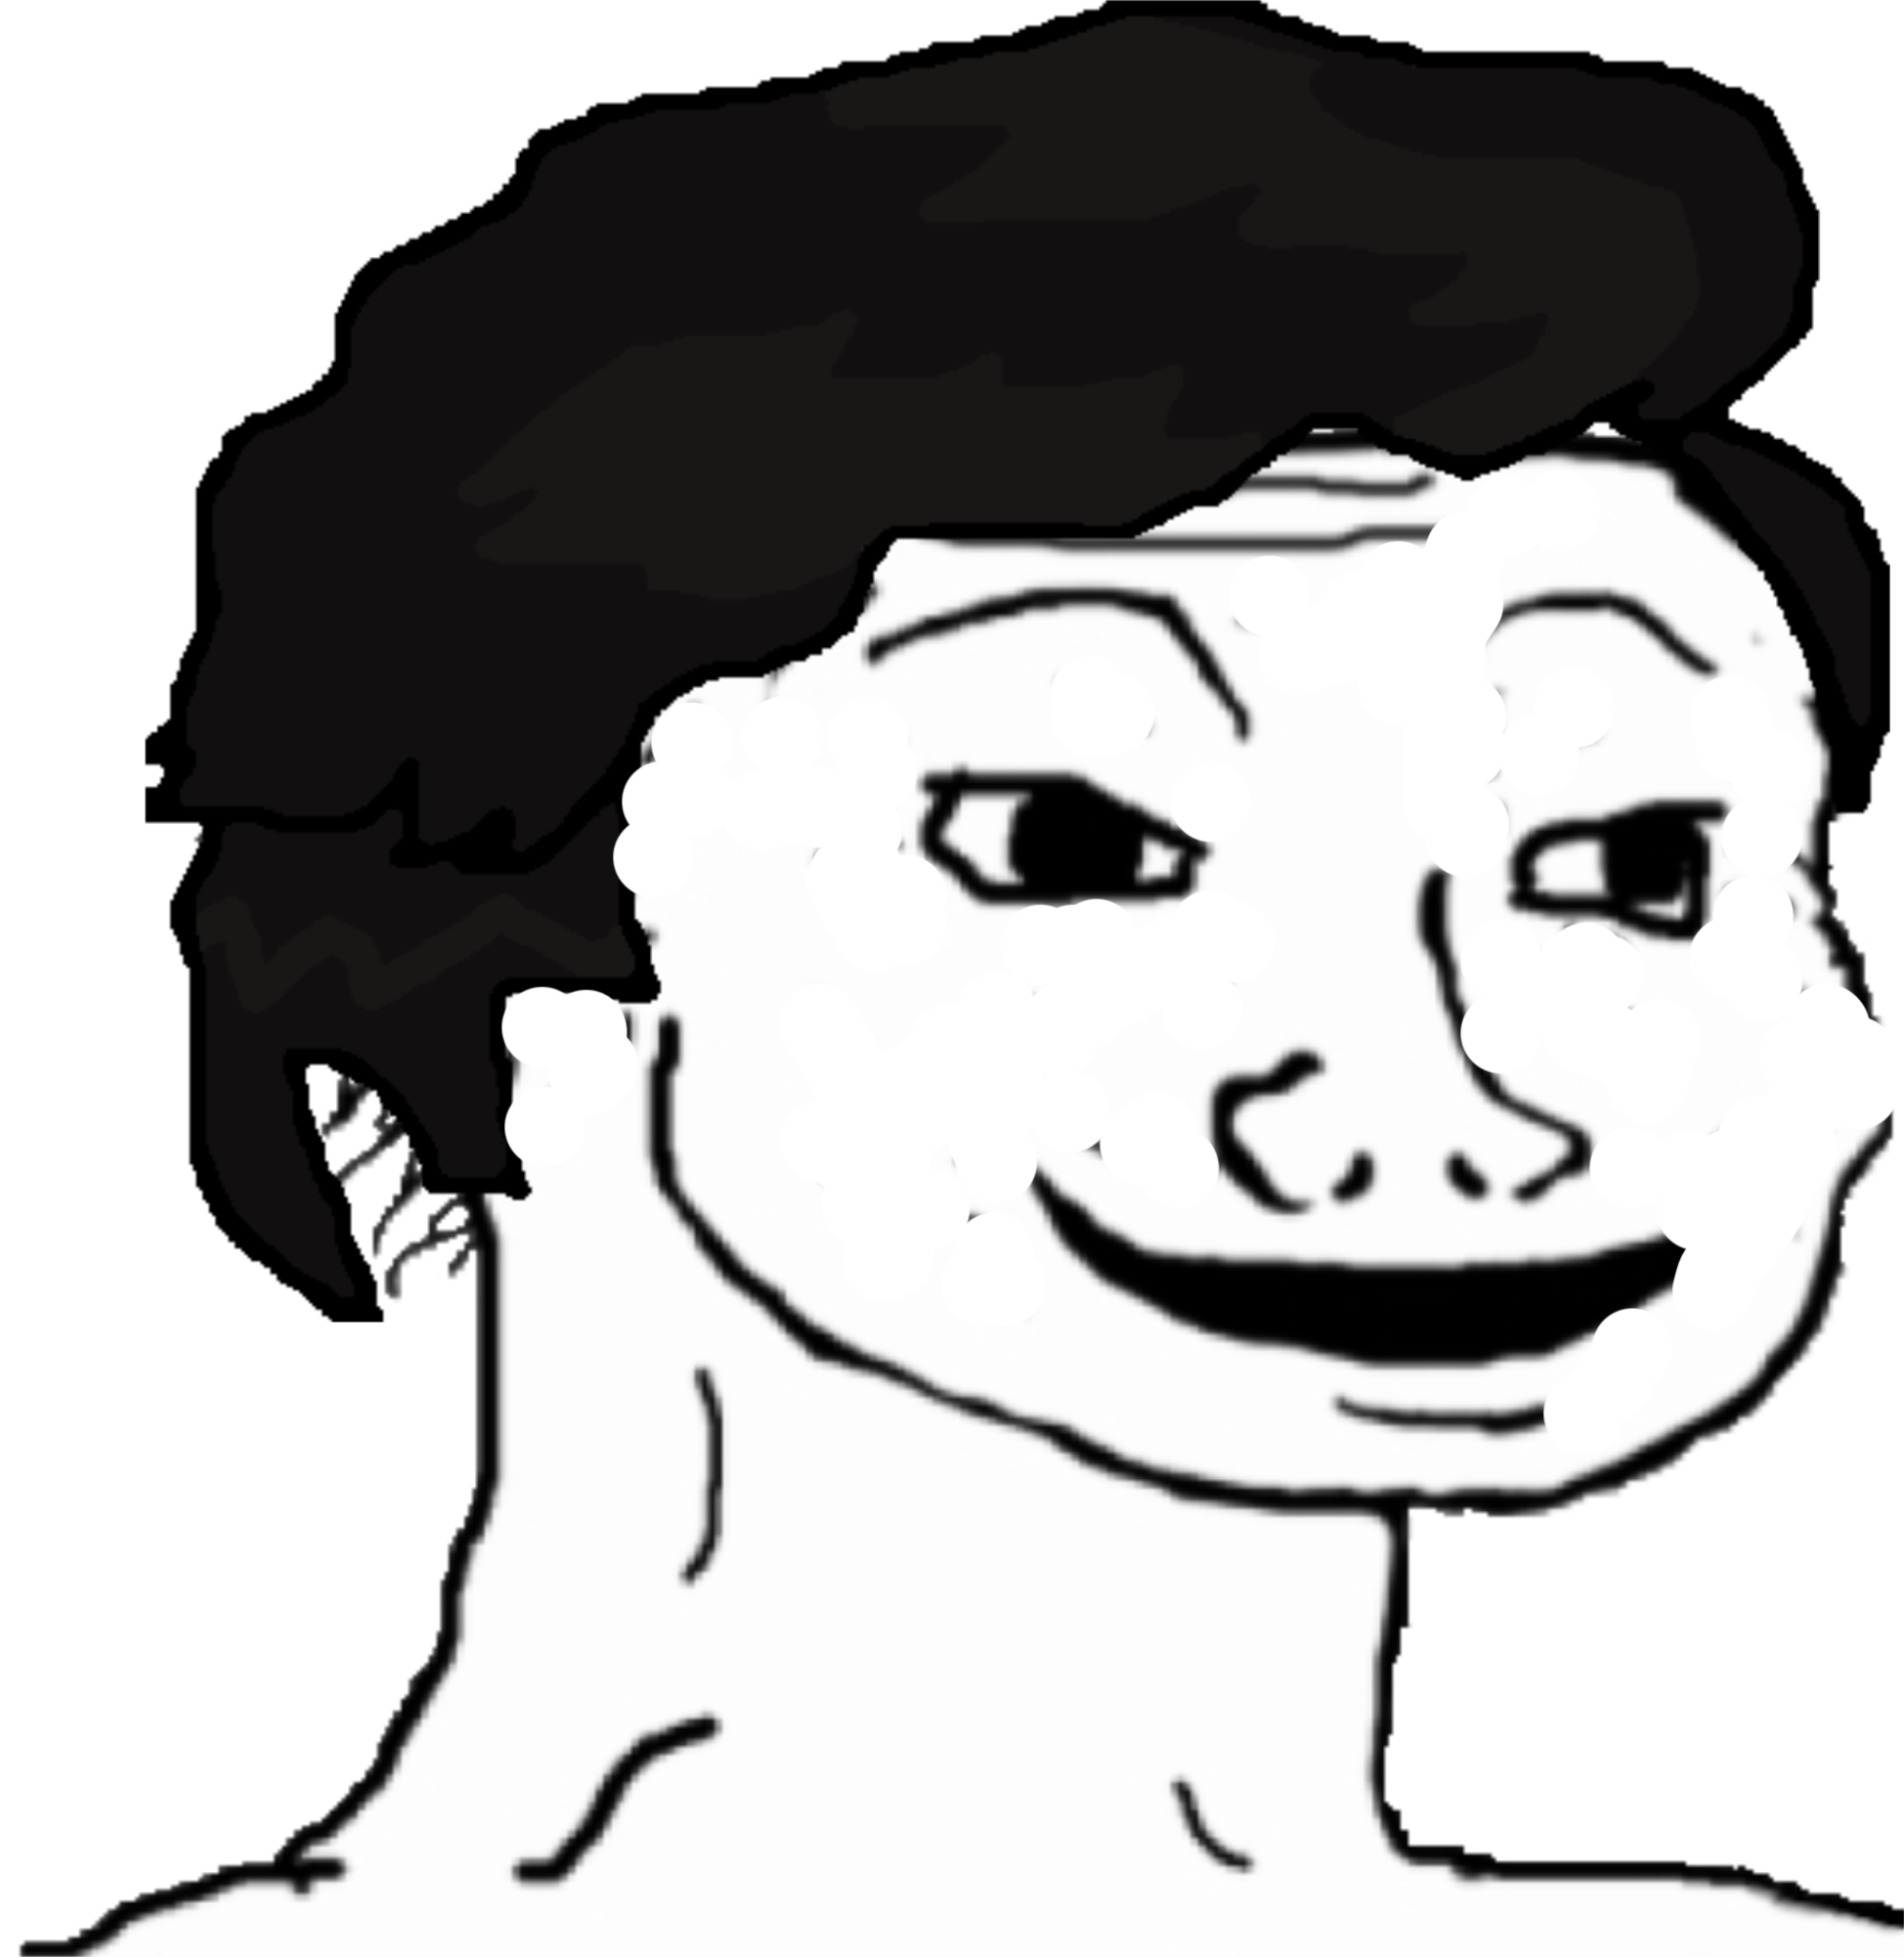
Label: 5_Brainlet